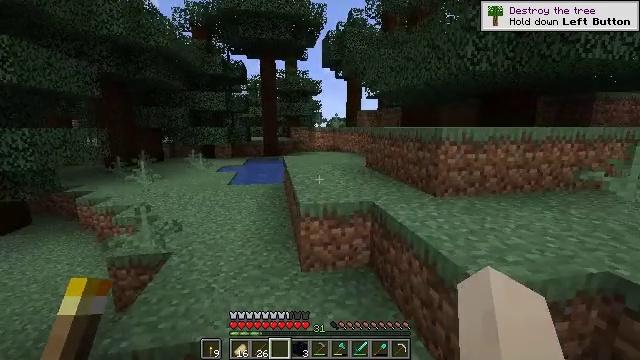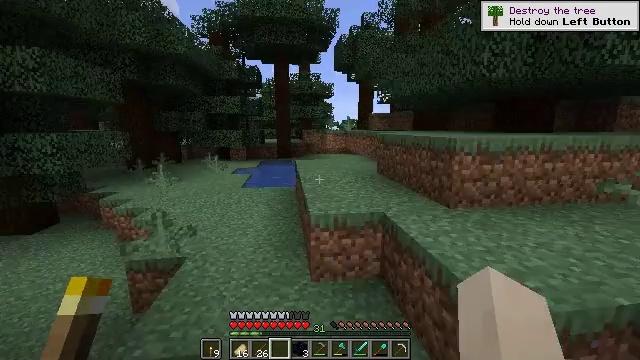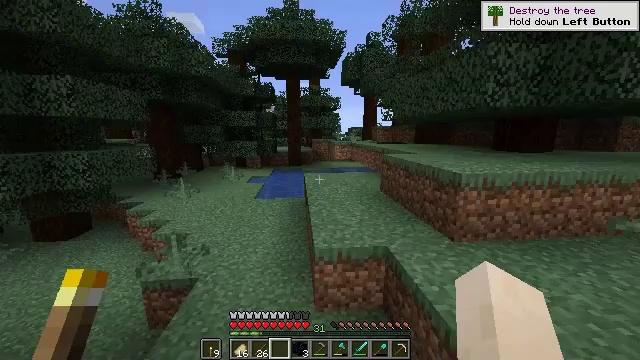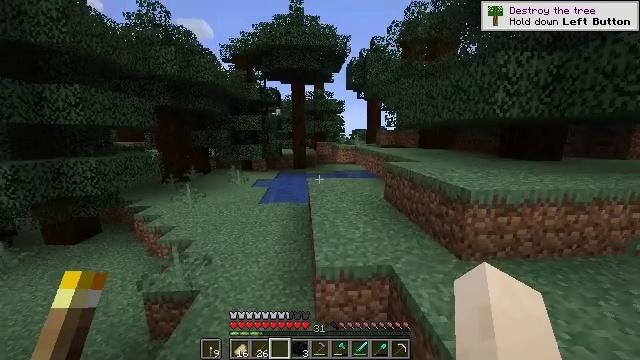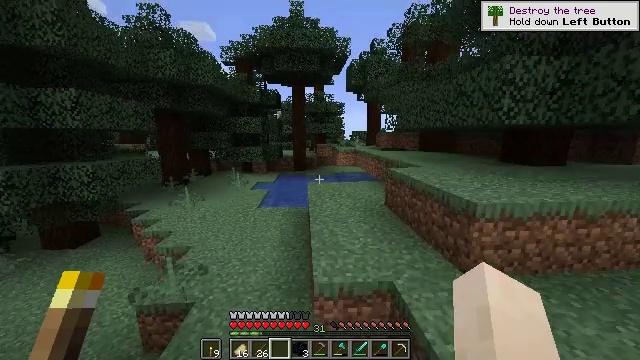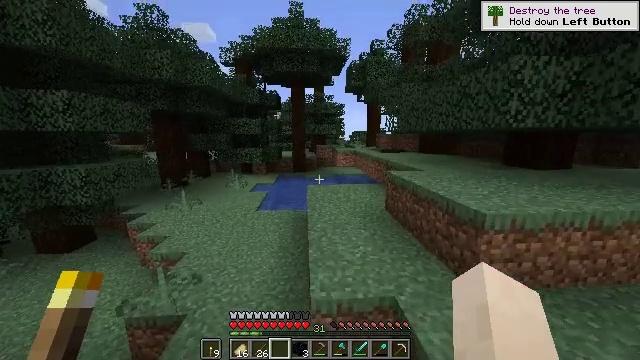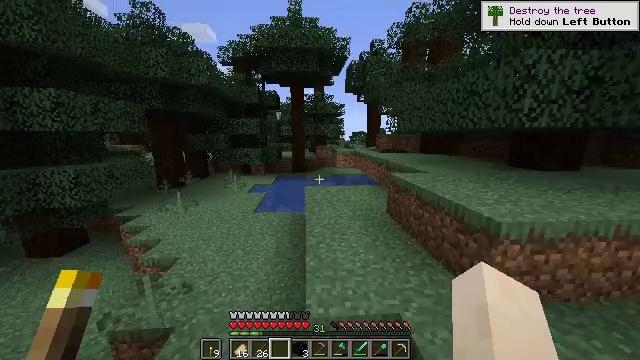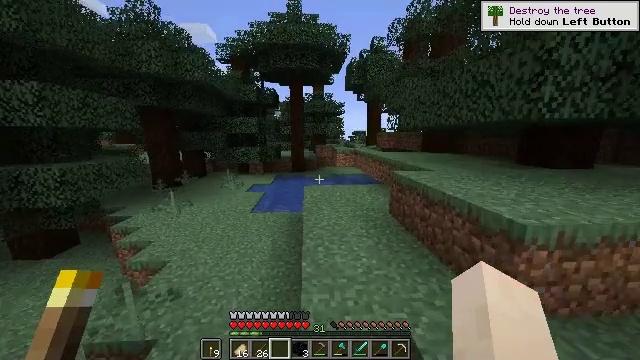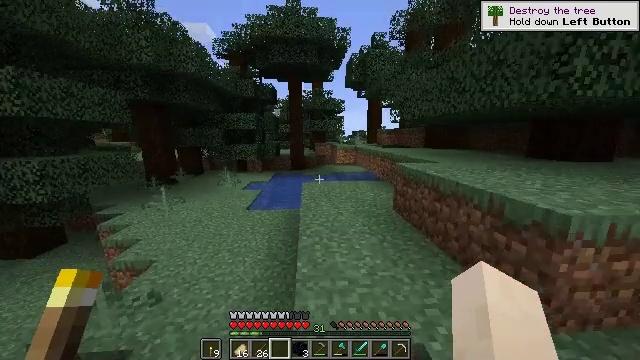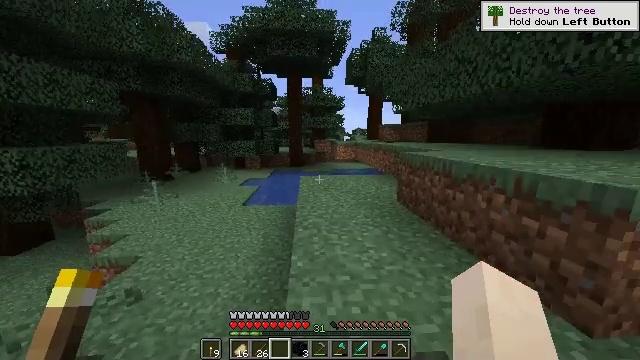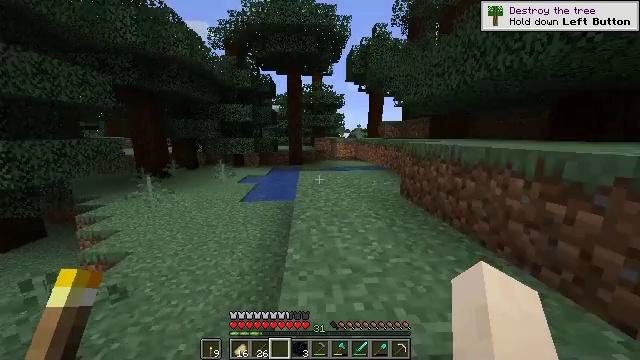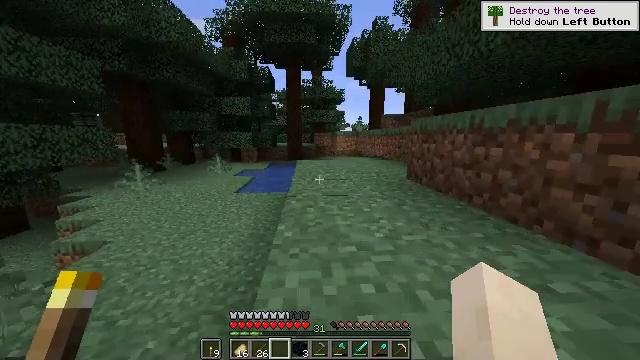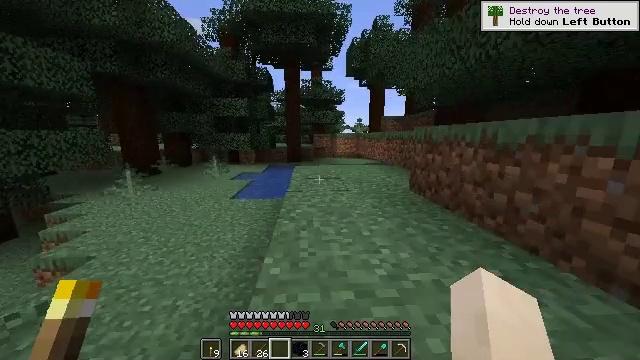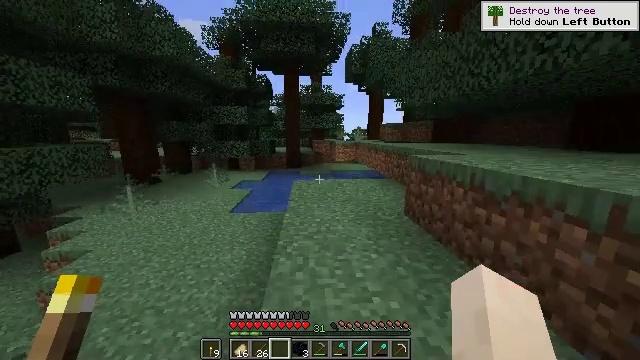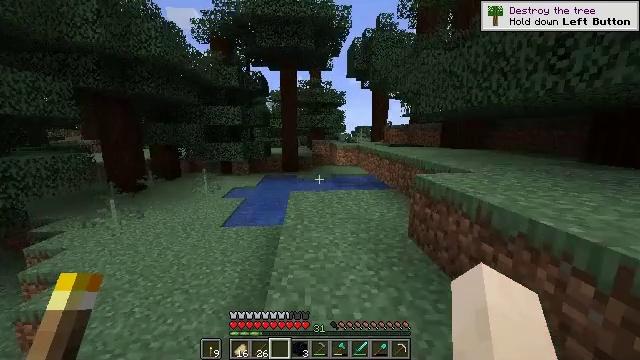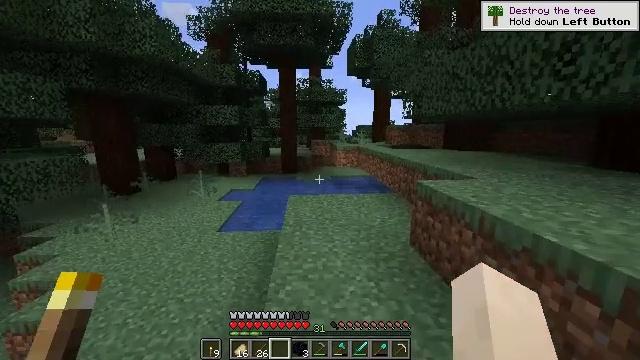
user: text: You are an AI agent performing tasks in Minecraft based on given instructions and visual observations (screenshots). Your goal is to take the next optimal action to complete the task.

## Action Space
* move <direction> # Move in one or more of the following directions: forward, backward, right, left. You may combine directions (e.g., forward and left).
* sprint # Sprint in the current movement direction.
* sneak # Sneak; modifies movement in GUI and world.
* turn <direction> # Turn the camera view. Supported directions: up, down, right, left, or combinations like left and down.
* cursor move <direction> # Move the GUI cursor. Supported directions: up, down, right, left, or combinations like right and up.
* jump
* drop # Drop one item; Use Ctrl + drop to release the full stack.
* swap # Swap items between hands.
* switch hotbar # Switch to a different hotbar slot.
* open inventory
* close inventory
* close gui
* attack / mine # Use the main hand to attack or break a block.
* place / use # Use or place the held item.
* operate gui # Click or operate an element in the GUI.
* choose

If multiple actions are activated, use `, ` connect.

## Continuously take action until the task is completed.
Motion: motion action
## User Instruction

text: Mine the large fern from the ground.
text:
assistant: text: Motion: move forward, sprint, turn left, jump
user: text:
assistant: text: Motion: move forward, sprint, turn left, jump
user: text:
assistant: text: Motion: move forward, sprint, turn left, jump
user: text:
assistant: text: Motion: move forward, jump
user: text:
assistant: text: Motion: move forward, jump
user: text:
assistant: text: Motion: move forward, jump
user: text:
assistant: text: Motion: move forward, jump
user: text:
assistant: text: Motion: move forward, jump
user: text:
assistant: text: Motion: move forward, jump
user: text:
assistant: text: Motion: move forward, jump
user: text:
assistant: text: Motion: move forward, jump
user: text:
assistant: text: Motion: move forward, sprint, jump
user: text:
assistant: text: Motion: move forward, sprint, jump
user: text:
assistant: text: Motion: move forward, sprint, jump
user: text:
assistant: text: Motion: move forward, sprint, jump
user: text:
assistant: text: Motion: move forward, jump
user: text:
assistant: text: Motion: move forward, jump
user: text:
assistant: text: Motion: move forward, jump
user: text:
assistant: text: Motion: move forward, jump
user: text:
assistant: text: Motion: move forward, jump
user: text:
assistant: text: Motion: move forward, jump
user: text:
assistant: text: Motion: move forward, jump
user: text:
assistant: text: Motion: move forward, jump
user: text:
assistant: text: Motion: move forward, jump
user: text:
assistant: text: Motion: move forward, sprint, jump
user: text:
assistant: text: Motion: move forward, sprint, jump
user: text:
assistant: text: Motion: move forward, sprint, turn right, jump
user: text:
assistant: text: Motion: move forward, sprint, turn right and down, jump
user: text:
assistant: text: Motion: move forward, turn right and down, jump
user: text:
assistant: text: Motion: move forward, turn right and down, jump